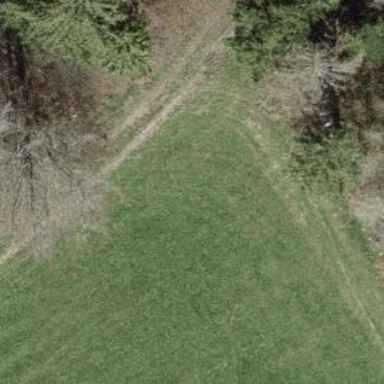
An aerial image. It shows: Grassy path with tracktype grade of 5.